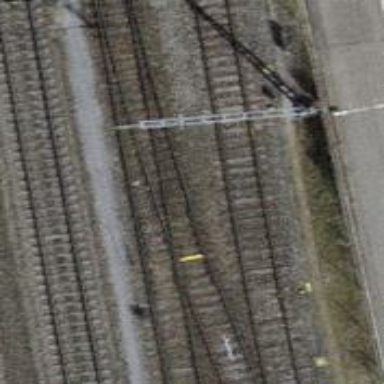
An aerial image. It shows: Rail siding with electrified contact lines for trains.